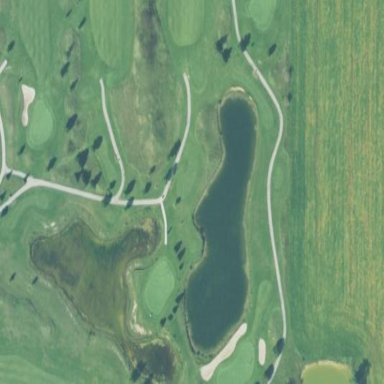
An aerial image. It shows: Water hazard in golf course. The hazard is natural water feature.